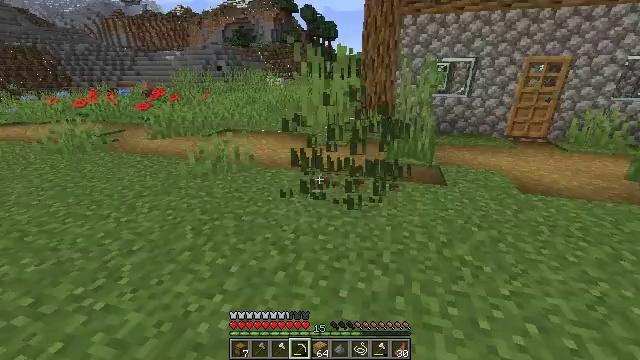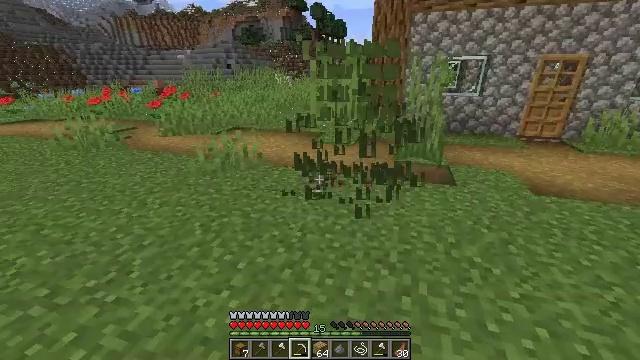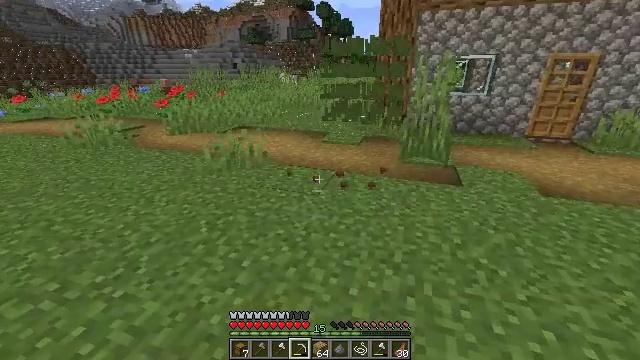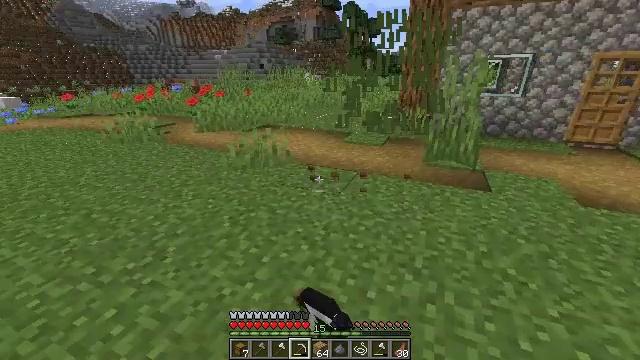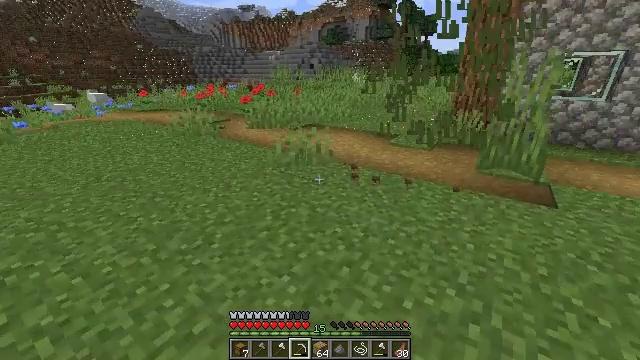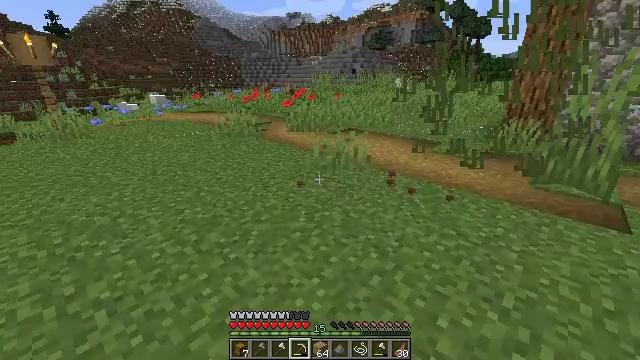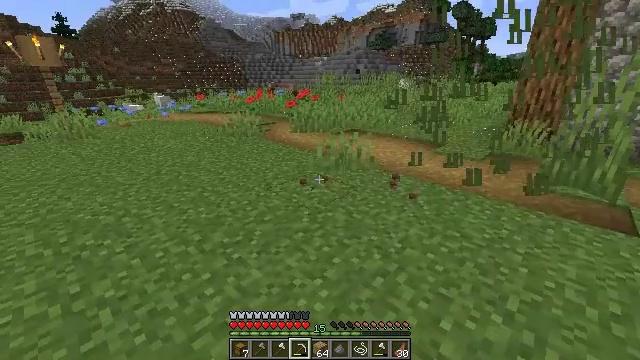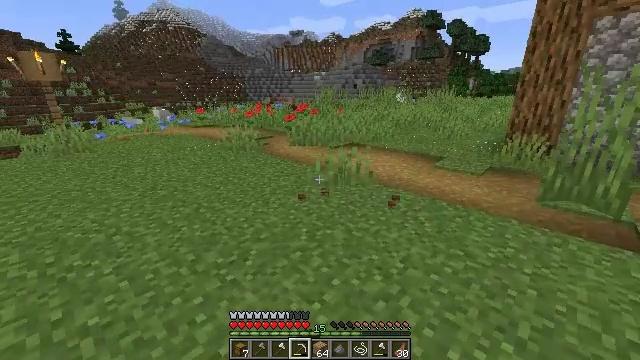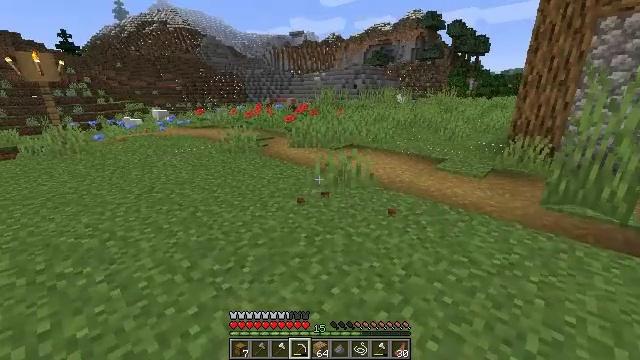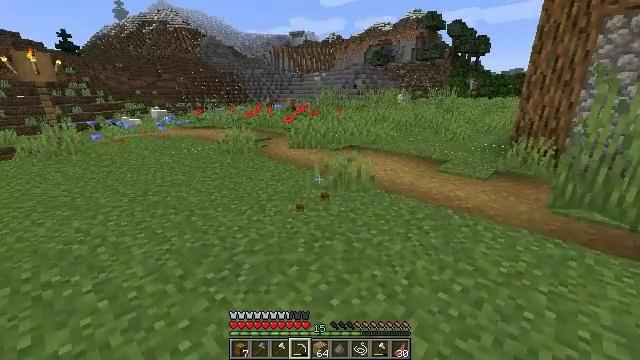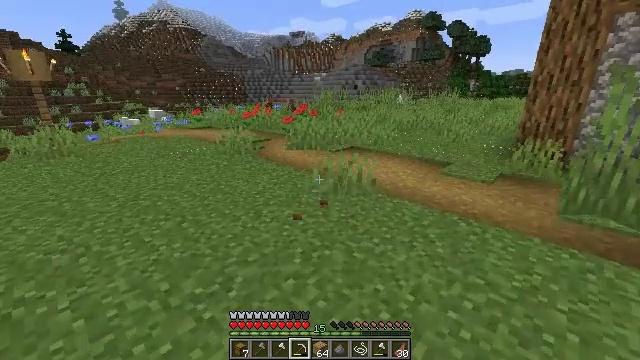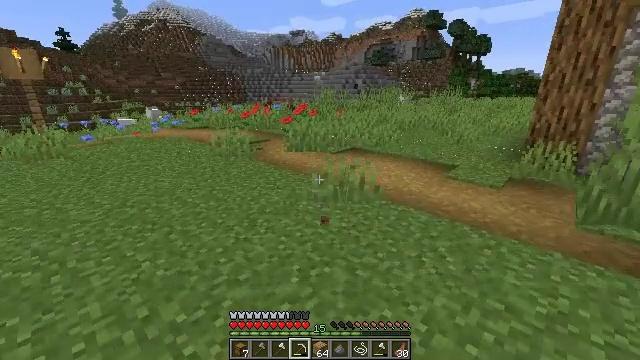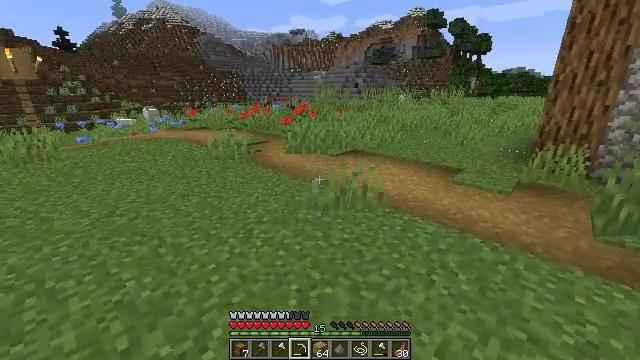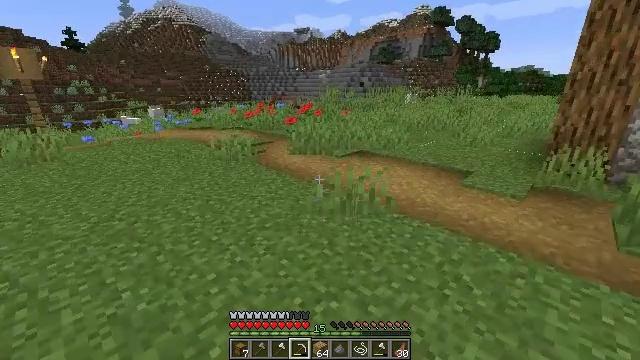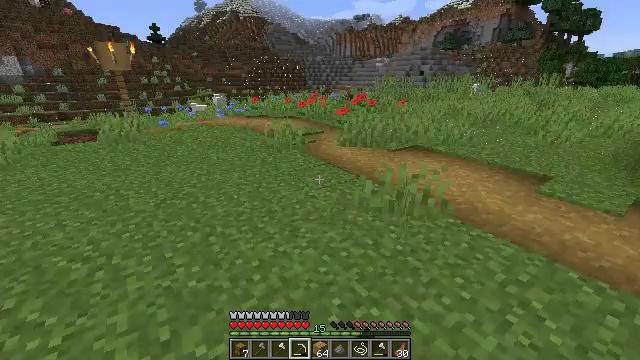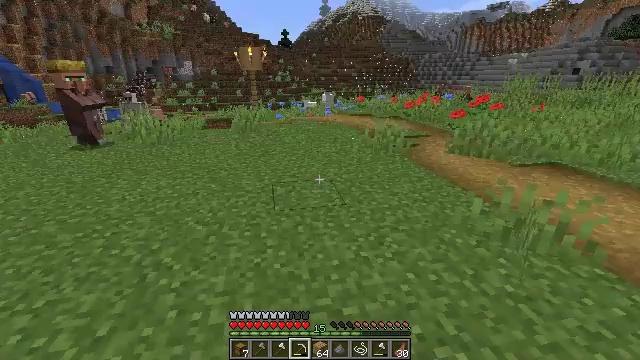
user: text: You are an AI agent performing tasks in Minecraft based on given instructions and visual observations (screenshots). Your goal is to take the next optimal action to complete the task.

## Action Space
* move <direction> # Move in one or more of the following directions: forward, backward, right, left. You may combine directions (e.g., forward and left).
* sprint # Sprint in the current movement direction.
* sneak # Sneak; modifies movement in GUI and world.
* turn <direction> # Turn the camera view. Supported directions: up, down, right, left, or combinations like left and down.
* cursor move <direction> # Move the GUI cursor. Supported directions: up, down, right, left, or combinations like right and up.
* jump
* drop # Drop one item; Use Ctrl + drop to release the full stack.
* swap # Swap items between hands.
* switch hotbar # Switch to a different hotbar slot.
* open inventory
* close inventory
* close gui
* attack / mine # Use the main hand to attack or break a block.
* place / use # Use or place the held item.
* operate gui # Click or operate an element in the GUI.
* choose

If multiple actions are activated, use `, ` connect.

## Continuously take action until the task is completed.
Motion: motion action
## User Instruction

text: Gather grass on the ground.
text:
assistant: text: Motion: turn left, attack / mine
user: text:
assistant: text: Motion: turn left, attack / mine
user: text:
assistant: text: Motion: turn left, attack / mine
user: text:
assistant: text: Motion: turn left
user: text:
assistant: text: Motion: turn left, attack / mine
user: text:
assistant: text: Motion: attack / mine
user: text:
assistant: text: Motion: move forward, turn up, attack / mine
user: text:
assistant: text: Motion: move forward, attack / mine
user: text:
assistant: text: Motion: move forward, attack / mine
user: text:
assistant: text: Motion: move forward, attack / mine
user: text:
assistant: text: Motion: move forward, attack / mine
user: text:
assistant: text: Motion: move forward
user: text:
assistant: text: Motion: move forward, turn left, attack / mine
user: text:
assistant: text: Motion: turn left and down, attack / mine
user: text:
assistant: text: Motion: turn left, attack / mine
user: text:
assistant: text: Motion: turn left
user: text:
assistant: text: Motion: turn left
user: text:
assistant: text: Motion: turn left, attack / mine
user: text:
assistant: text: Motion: turn left, attack / mine
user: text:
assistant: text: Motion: turn left, attack / mine
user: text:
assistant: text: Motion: turn left
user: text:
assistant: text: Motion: turn left and down
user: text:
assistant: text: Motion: turn left and down, attack / mine
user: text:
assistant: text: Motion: turn left, attack / mine
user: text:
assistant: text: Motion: turn left and up, attack / mine
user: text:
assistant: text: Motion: turn left and up
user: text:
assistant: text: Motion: no_op
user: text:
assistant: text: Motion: turn left and up, attack / mine
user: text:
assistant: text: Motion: turn left and up, attack / mine
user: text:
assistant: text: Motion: move forward, attack / mine